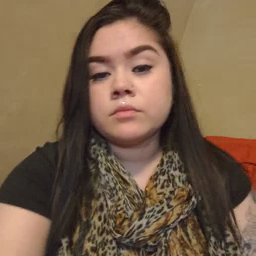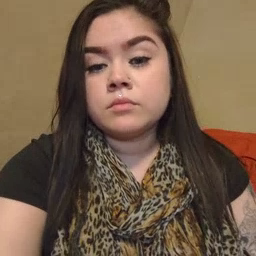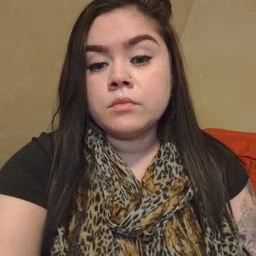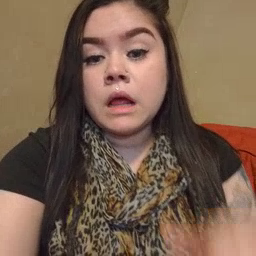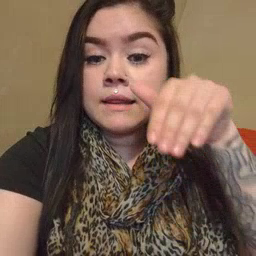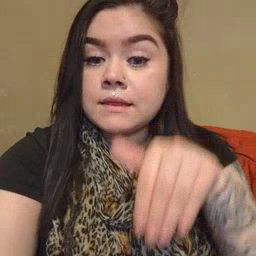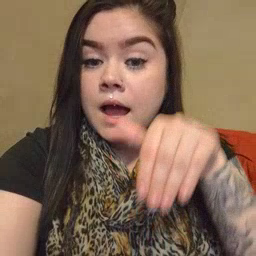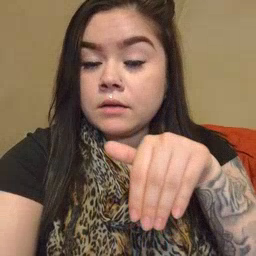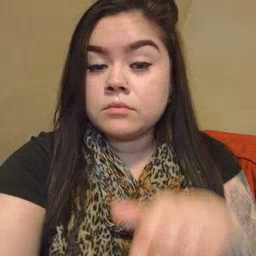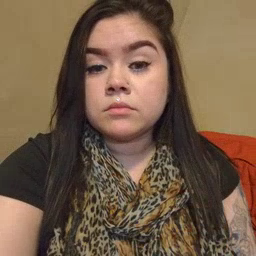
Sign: night